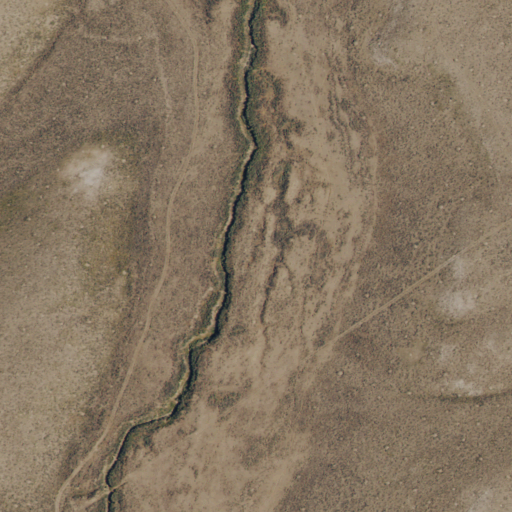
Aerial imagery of depression(s) in Wyoming named Soap Holes containing only shrub